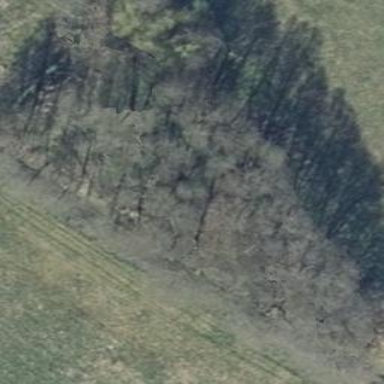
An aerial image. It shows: Woodland consisting of broadleaved trees.